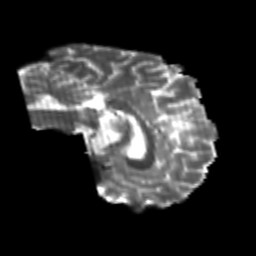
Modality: T2w
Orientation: sagittal
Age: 24
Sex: male
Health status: healthy
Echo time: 0.074 s